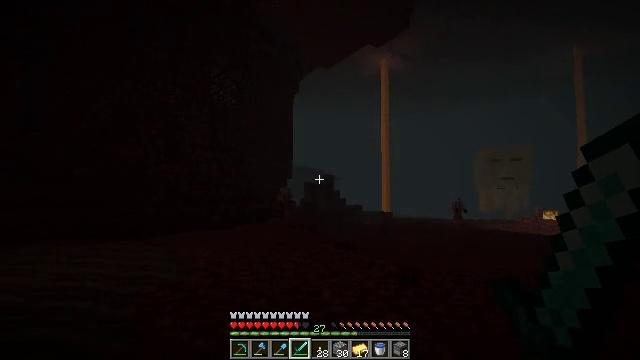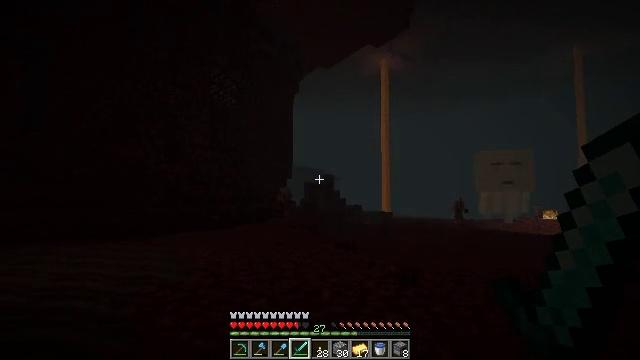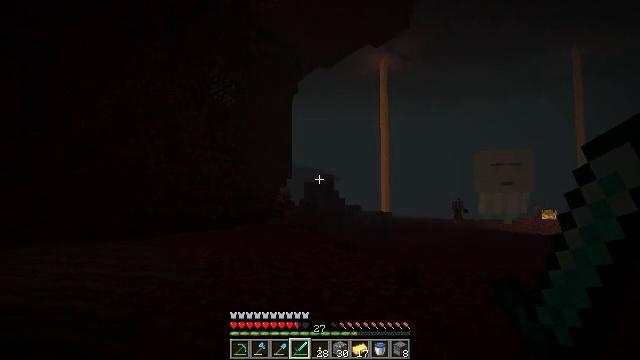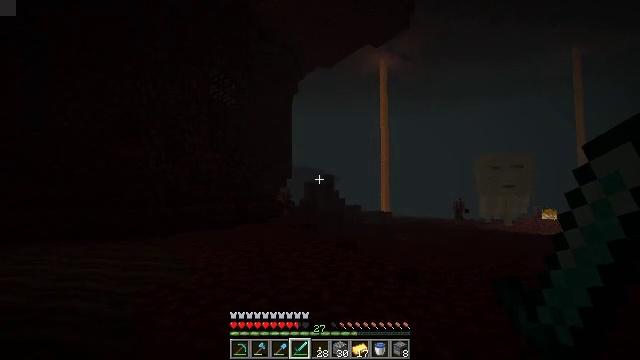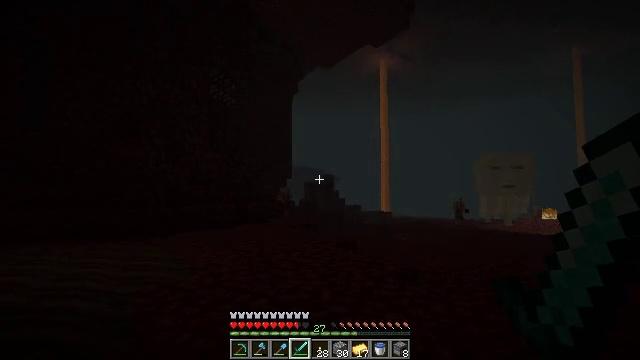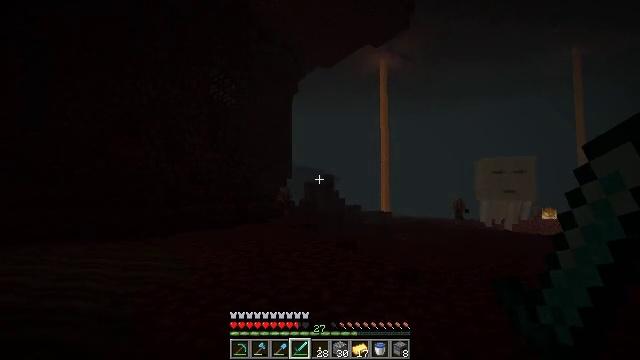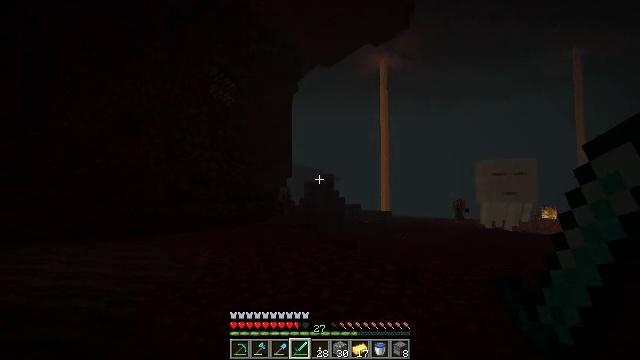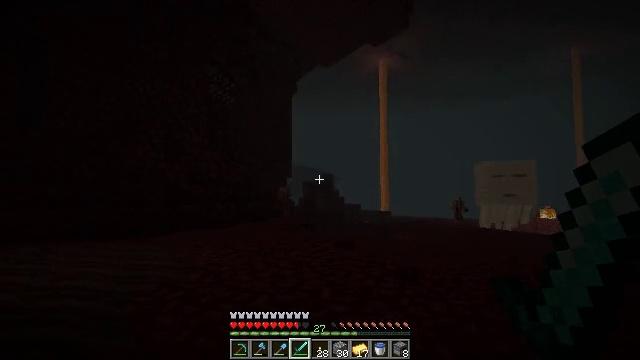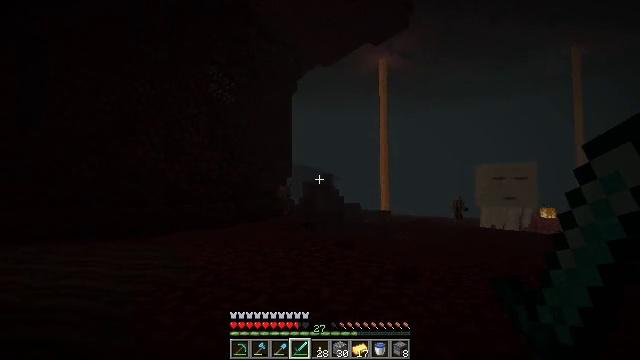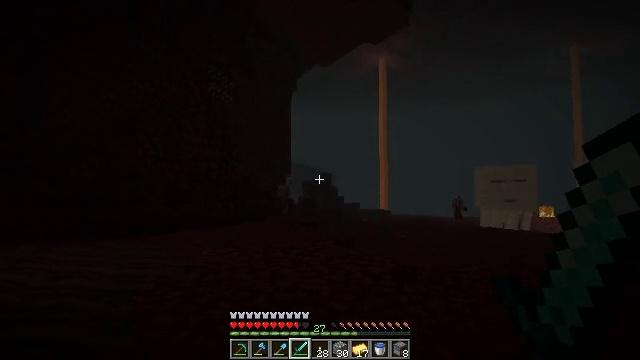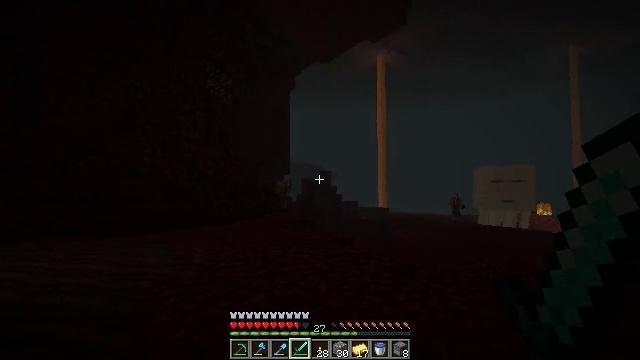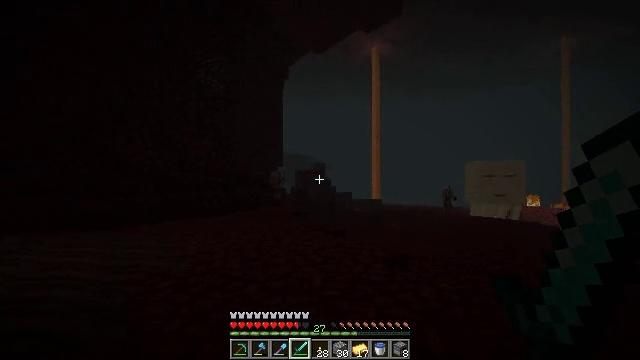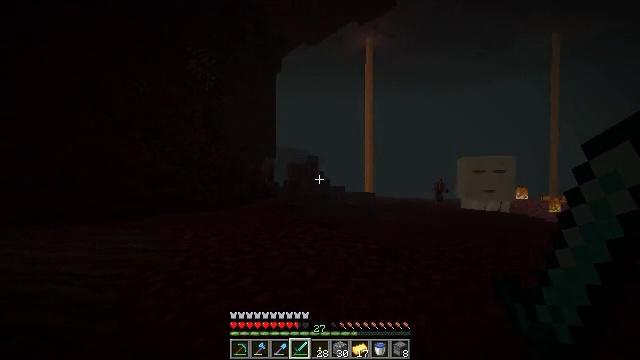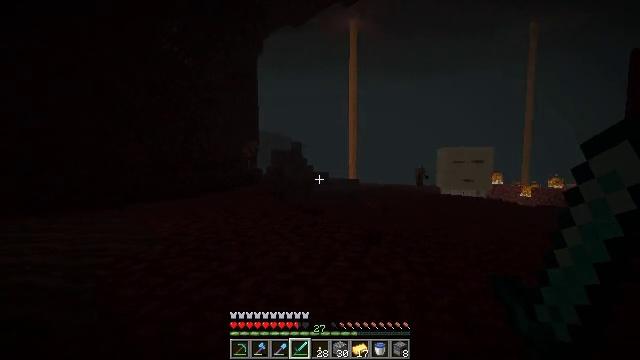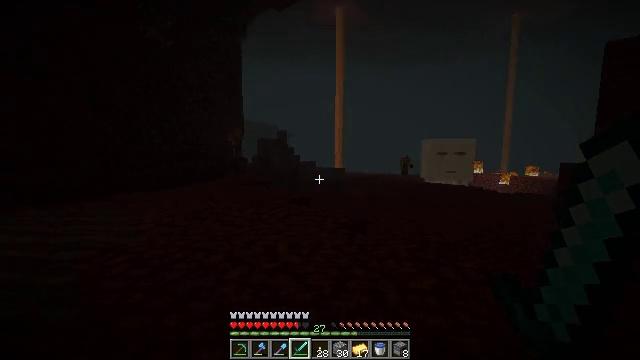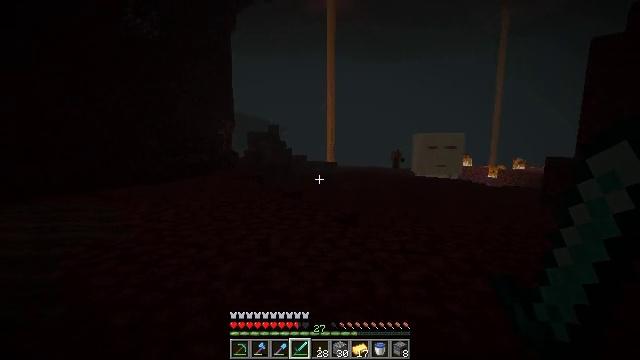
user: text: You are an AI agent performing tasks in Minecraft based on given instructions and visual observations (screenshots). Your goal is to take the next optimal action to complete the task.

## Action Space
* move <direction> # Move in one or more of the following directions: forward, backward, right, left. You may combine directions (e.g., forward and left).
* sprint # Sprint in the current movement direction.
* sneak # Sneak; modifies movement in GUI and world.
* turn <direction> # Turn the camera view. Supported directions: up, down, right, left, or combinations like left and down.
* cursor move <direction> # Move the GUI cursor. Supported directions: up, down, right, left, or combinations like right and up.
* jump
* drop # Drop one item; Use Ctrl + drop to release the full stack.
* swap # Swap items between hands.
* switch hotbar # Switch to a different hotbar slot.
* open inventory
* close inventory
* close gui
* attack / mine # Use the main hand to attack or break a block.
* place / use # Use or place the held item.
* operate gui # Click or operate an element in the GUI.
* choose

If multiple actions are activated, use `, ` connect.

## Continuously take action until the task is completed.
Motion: motion action
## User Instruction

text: Collect bone block by breaking it.
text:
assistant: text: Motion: no_op
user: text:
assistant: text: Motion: no_op
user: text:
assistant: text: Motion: no_op
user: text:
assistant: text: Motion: no_op
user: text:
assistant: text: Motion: no_op
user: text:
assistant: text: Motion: no_op
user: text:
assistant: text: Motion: no_op
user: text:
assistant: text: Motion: no_op
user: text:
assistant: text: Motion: no_op
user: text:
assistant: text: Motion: no_op
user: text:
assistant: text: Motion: turn right and down
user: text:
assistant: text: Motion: turn right and down
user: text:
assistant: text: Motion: turn right and down
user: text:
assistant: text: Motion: turn right and down
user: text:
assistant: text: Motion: turn right and down
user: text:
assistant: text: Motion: no_op
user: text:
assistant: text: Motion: no_op
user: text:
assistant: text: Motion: no_op
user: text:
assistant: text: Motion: no_op
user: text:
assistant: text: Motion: no_op
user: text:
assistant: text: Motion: move forward
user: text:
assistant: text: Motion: move forward
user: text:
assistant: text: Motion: move forward
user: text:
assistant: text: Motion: move forward
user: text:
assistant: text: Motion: move forward
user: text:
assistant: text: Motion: move forward
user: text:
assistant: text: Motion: move forward
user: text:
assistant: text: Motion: move forward
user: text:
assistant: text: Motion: move forward
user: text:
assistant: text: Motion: move forward